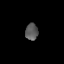
Tissue: lung
Cell type: Epithelial cells
Senescence score: 0.2192
Nuclear area (px): 204
Mean DAPI intensity: 92.005